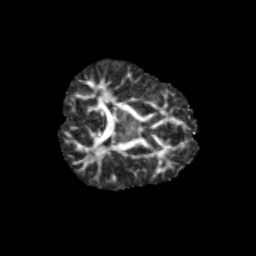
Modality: FA
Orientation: axial
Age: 9
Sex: male
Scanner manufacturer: siemens
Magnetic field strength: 3 T
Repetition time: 3.8 s
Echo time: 0.07 s